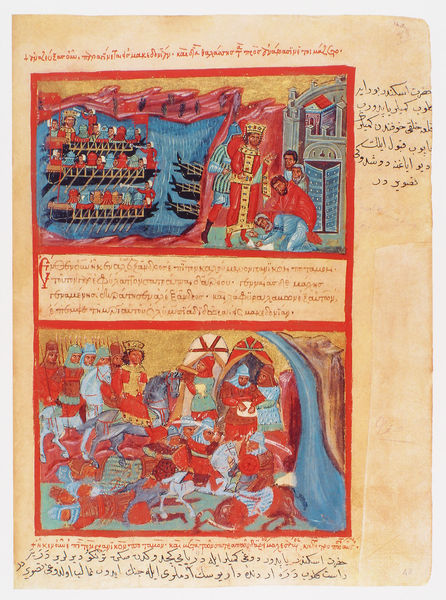
Titel: Der griechische Alexanderroman
Institution: Venedig, Hellenic Institute Codex Gr. 5
Schlagwörter: blau, wasser, gelb, stadt, rot, tiere, malerei, bibel, gold, krone, boote, pferd, reiter, schiffe, schrift, papier, zwei, fluß, schlacht, könig, ruderer, rudern, tor, buch, gemalt, seite, text, knien, ritter, heer, buchseite, pergament, arabisch, mittelalter, krieger, verbeugung, szenen, ruderboote, notiz, notizen, initial, buchmalerei, illustrationen, karolingisch, könig pferde